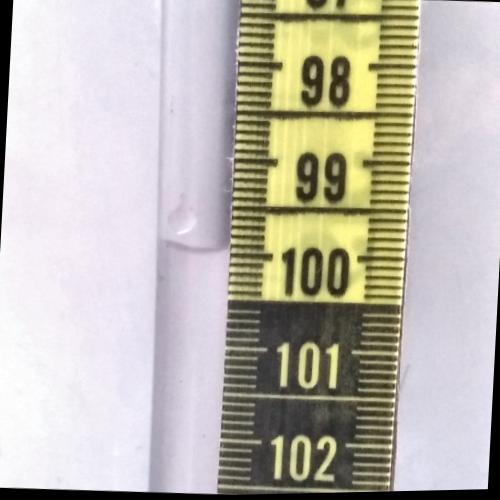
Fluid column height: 99.9 cm